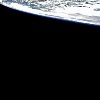
Label: space